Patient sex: F
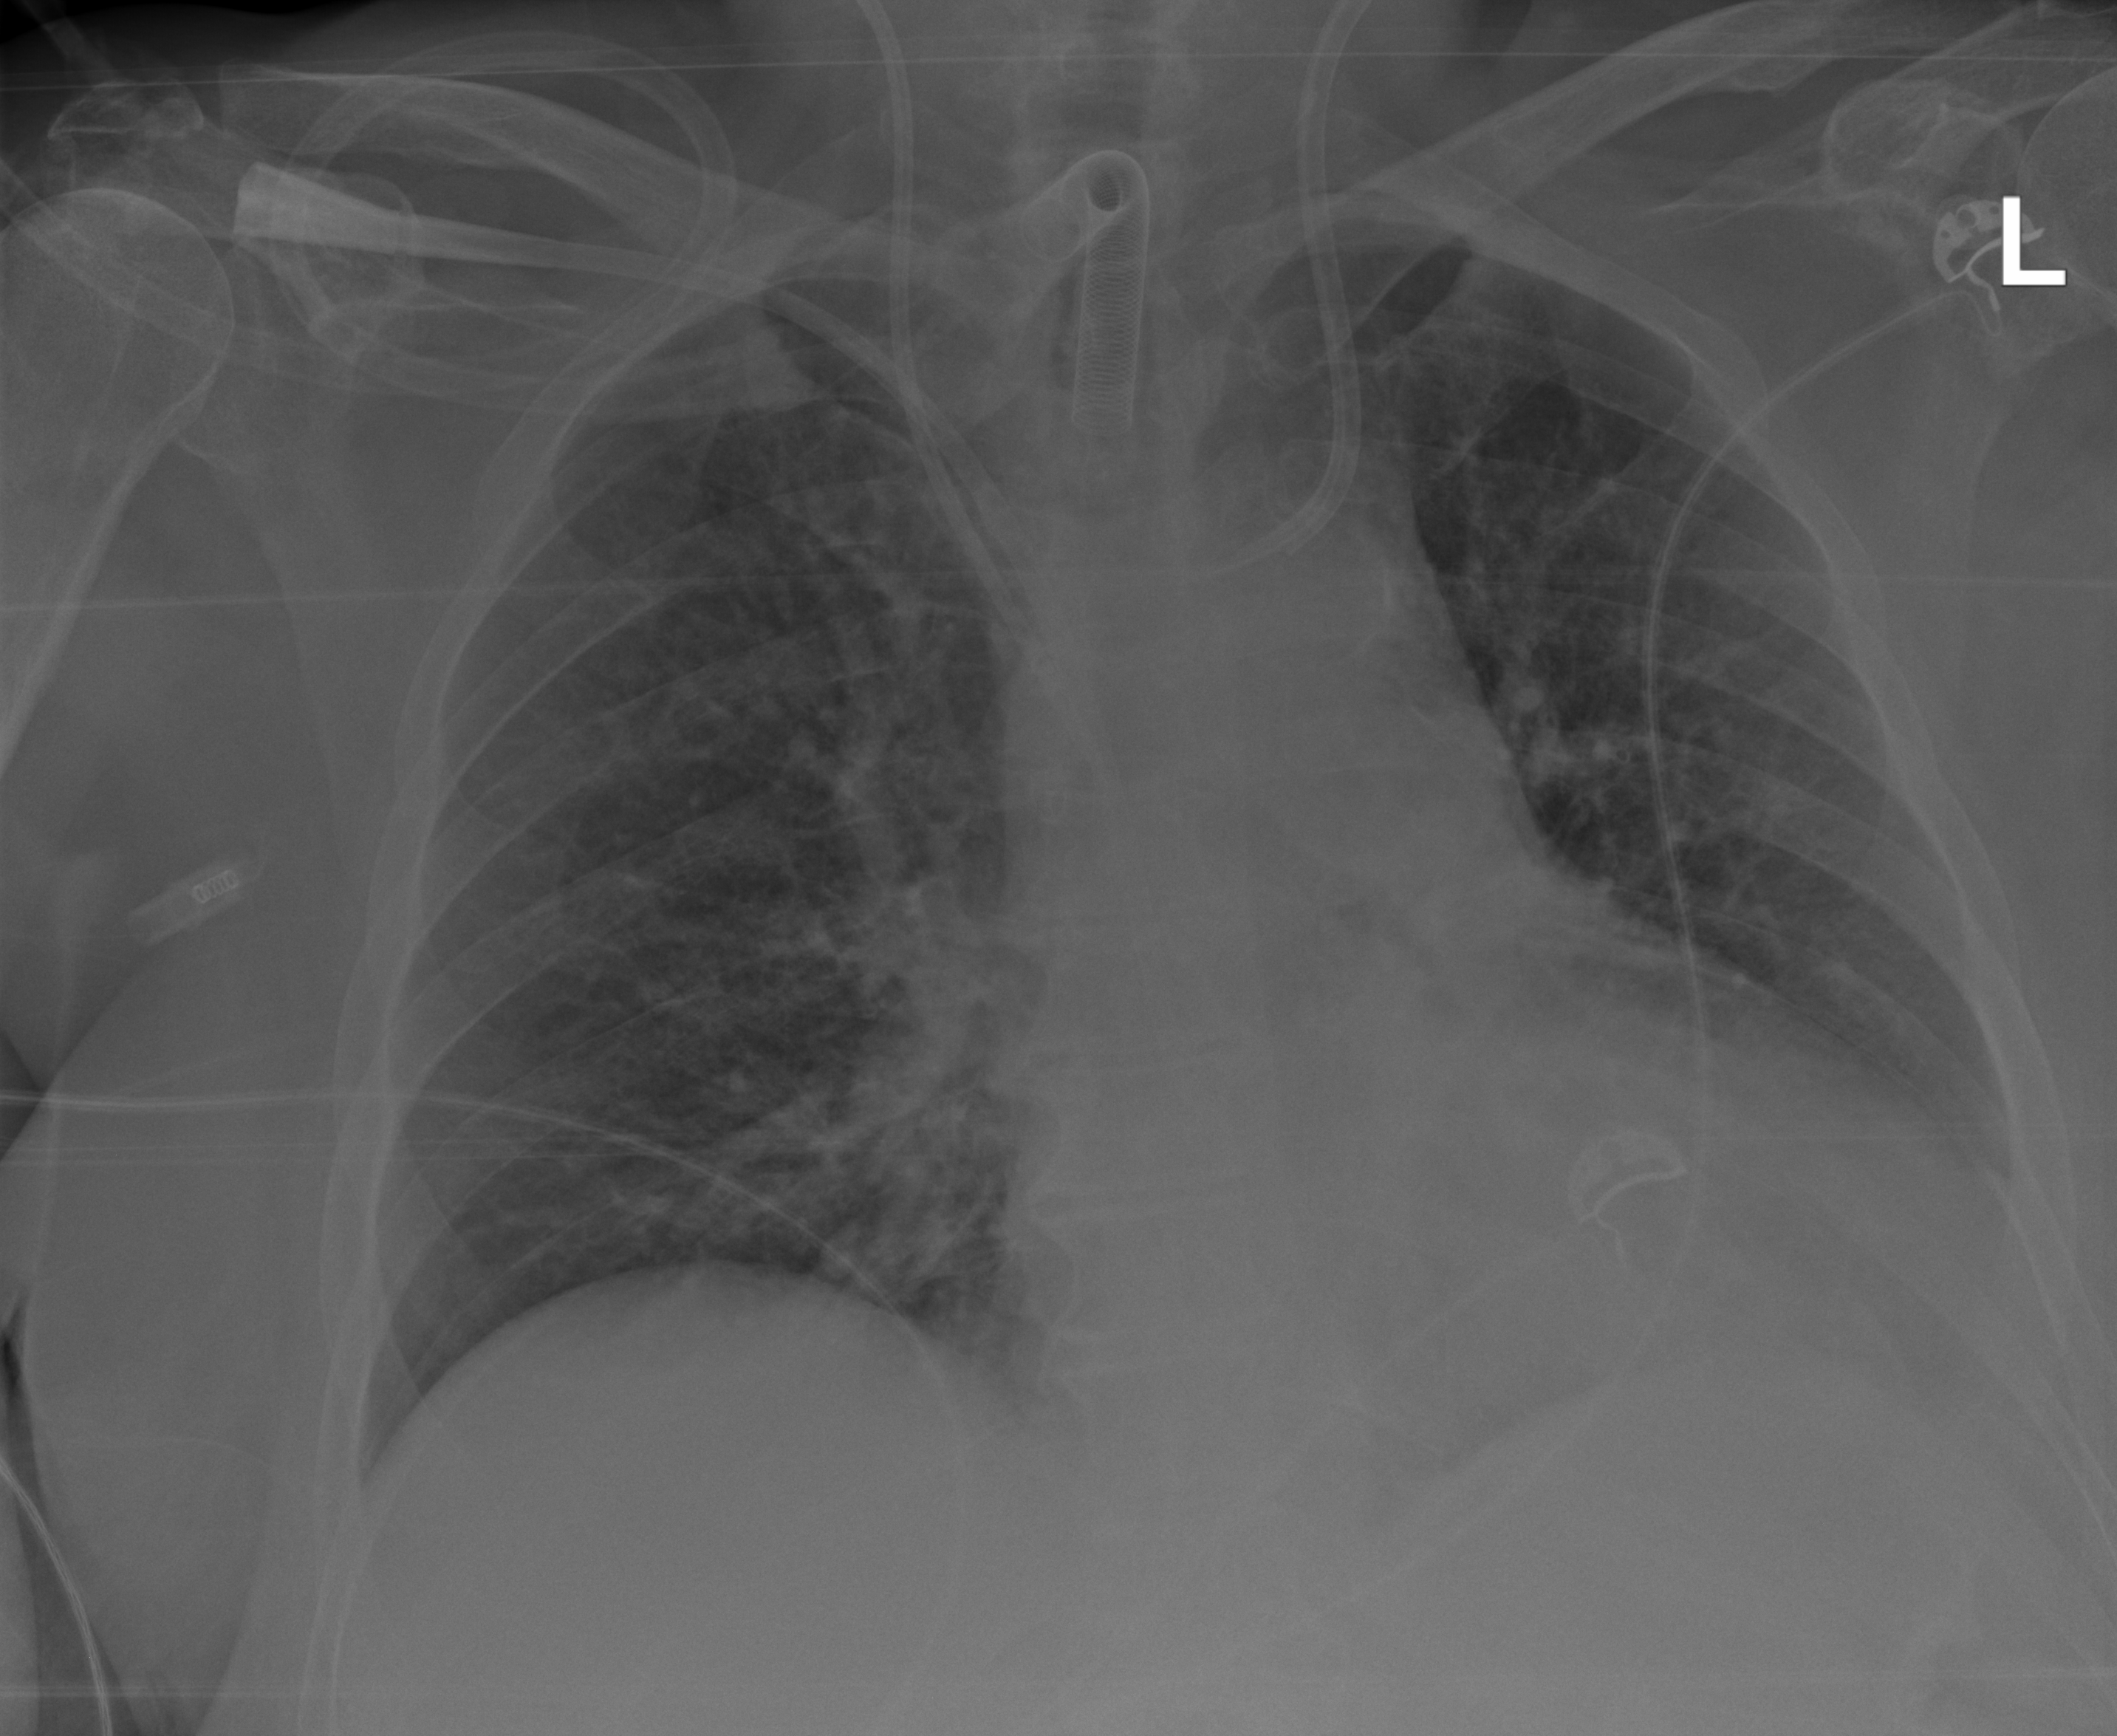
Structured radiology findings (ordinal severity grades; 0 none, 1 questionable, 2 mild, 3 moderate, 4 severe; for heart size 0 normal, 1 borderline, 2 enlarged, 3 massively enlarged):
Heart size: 2
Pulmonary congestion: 2
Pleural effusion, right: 0
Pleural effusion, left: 0
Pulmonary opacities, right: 2
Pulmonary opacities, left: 0
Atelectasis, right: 2
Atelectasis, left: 2